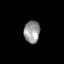
Tissue: skin
Cell type: Epithelial cells
Senescence score: 0.2844
Nuclear area (px): 347
Mean DAPI intensity: 150.824